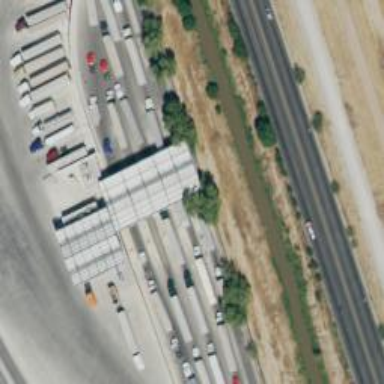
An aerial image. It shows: Border control barrier.